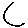
Label: circle